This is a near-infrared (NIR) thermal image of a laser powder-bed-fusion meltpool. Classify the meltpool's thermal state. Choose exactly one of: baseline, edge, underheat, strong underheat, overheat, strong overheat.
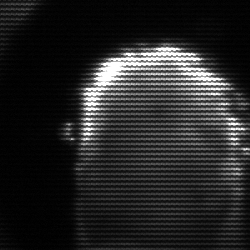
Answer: baseline